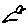
Label: bird